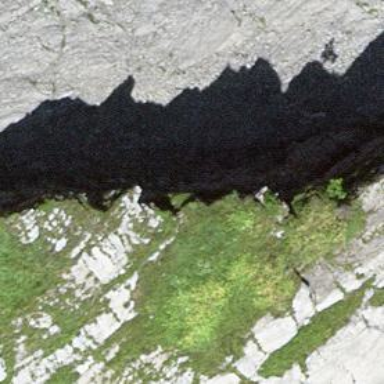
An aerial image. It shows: Natural cliff.